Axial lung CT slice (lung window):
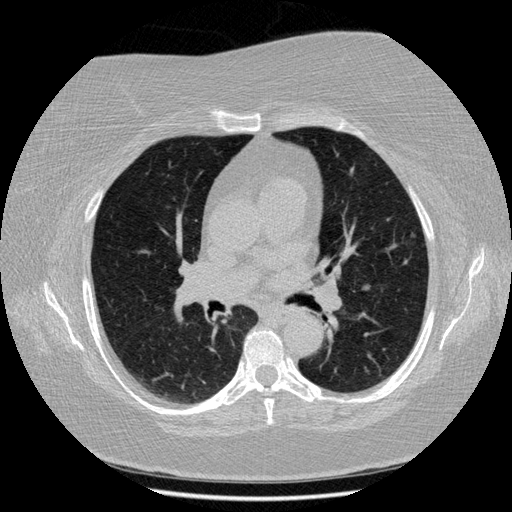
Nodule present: yes
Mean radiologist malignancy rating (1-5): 3.25